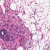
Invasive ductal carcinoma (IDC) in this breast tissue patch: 0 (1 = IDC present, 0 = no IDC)